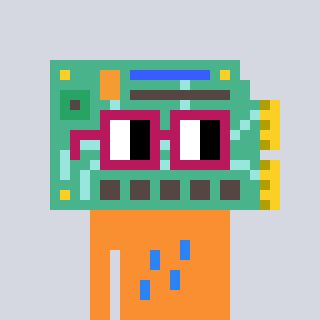
a pixel art character with square dark red glasses, a chipboard-shaped head and a orange-colored body on a cool background